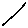
Label: line